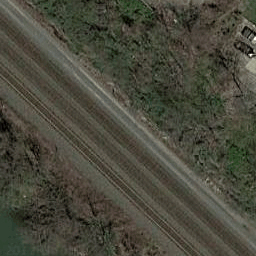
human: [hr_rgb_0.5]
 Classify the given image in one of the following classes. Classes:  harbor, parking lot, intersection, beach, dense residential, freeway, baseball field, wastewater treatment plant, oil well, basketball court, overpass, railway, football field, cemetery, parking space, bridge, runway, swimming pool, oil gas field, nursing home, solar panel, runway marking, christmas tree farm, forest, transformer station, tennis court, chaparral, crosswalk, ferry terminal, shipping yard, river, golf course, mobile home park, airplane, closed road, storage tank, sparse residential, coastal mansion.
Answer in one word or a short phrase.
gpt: railway